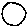
Label: moon